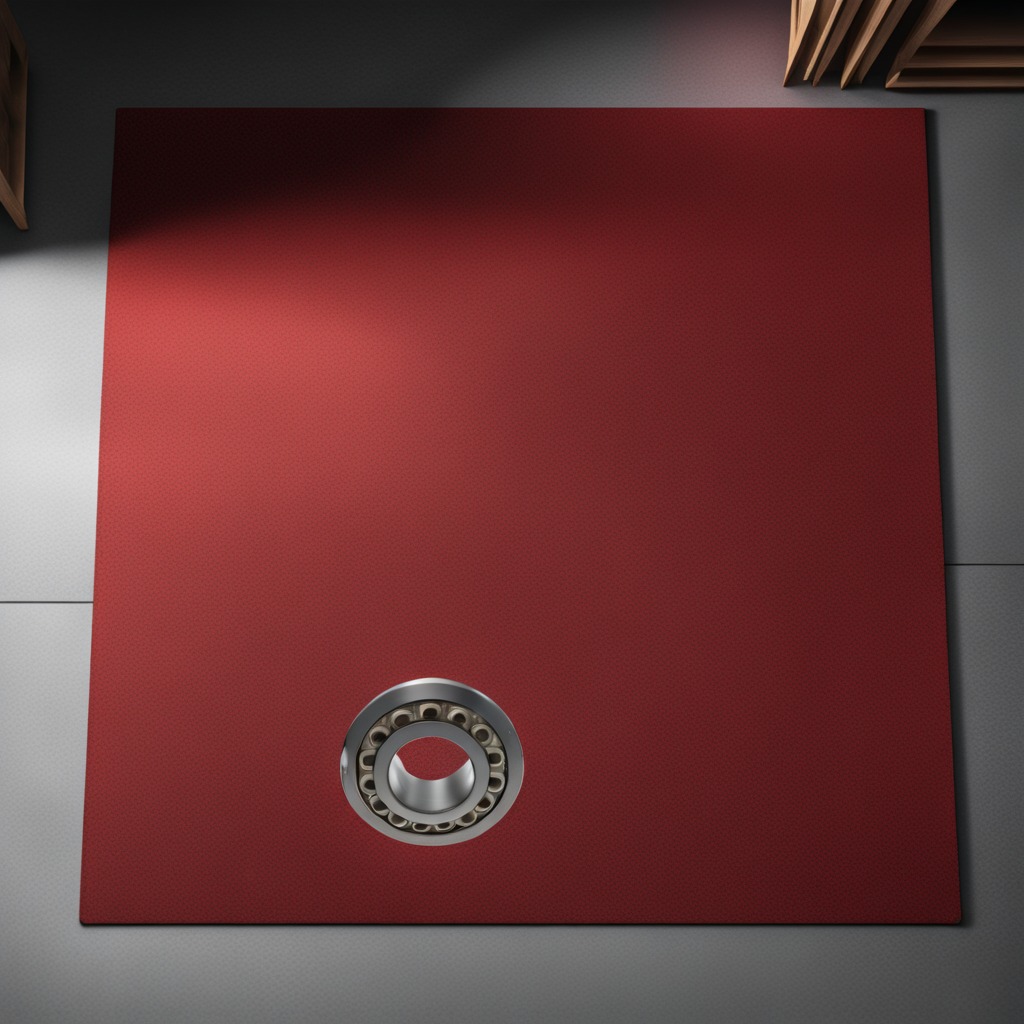
A metal ball bearing is lying on the granite tabletop.